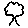
Label: tree